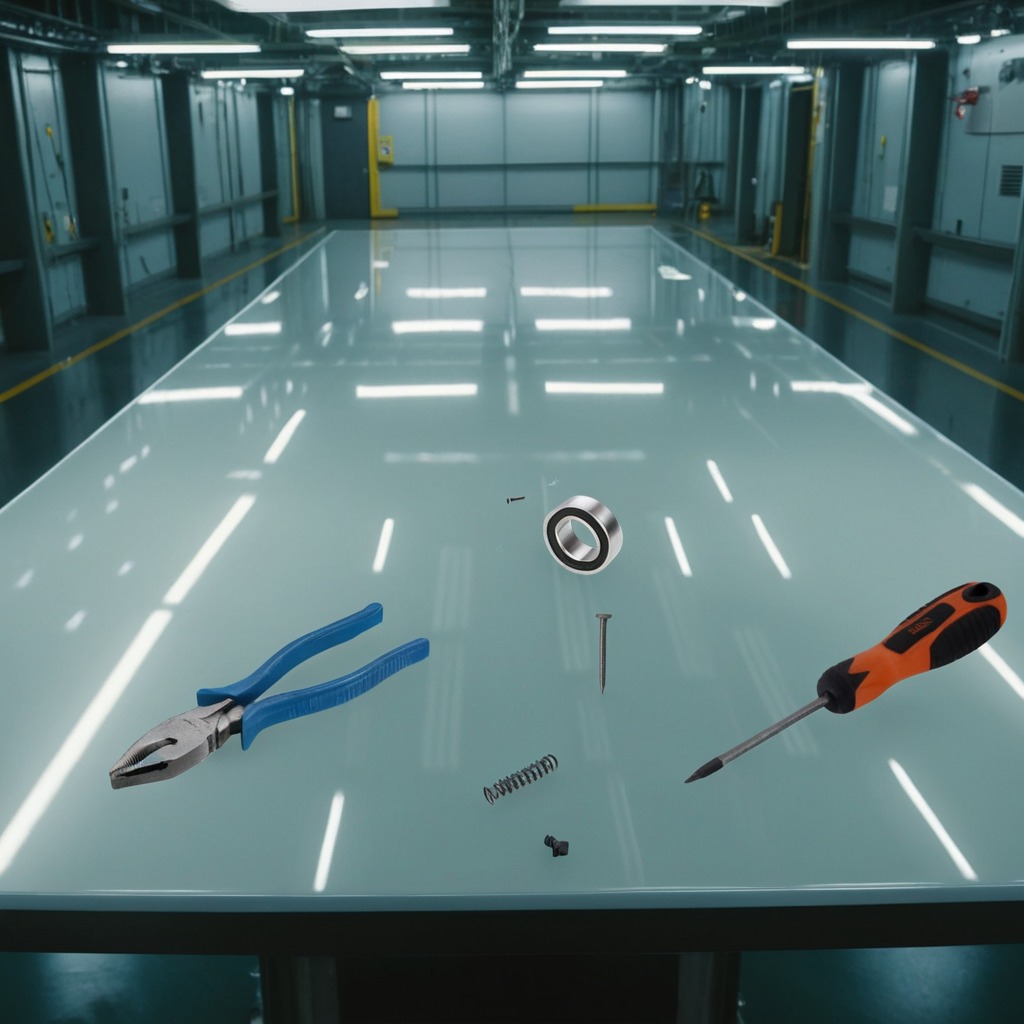
A metal ball bearing, an iron nail, pliers, a coiled metal spring, and a screwdriver are lying on the table.